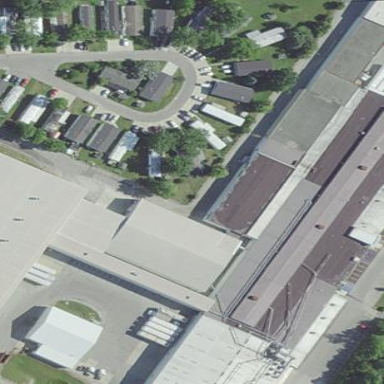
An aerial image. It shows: Industrial building.